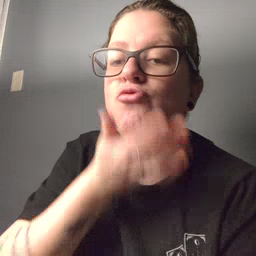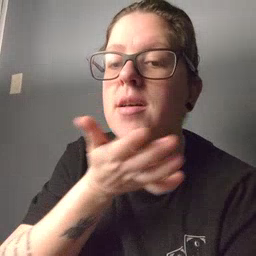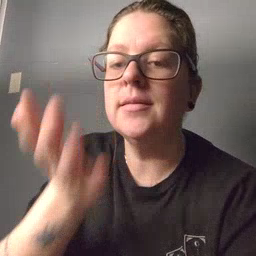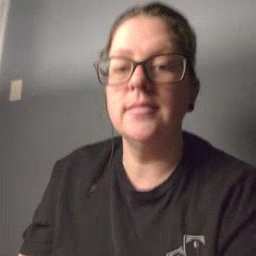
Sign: grass